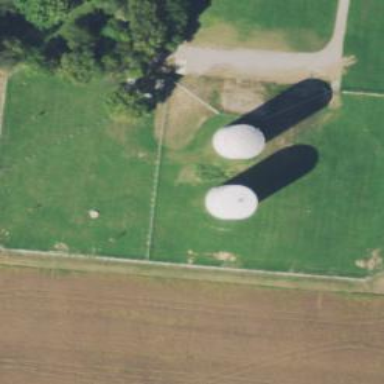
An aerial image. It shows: Water tower that is man-made.